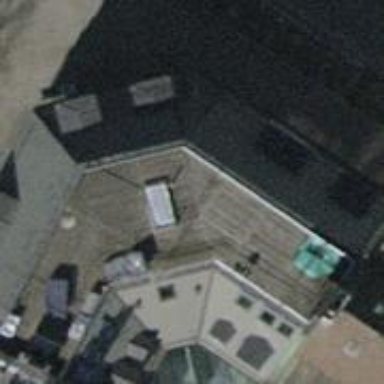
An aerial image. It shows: Residential building with uniquely designed quadruple saltbox roof.